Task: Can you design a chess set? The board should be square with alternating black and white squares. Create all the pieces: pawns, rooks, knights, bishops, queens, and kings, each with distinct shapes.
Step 199:
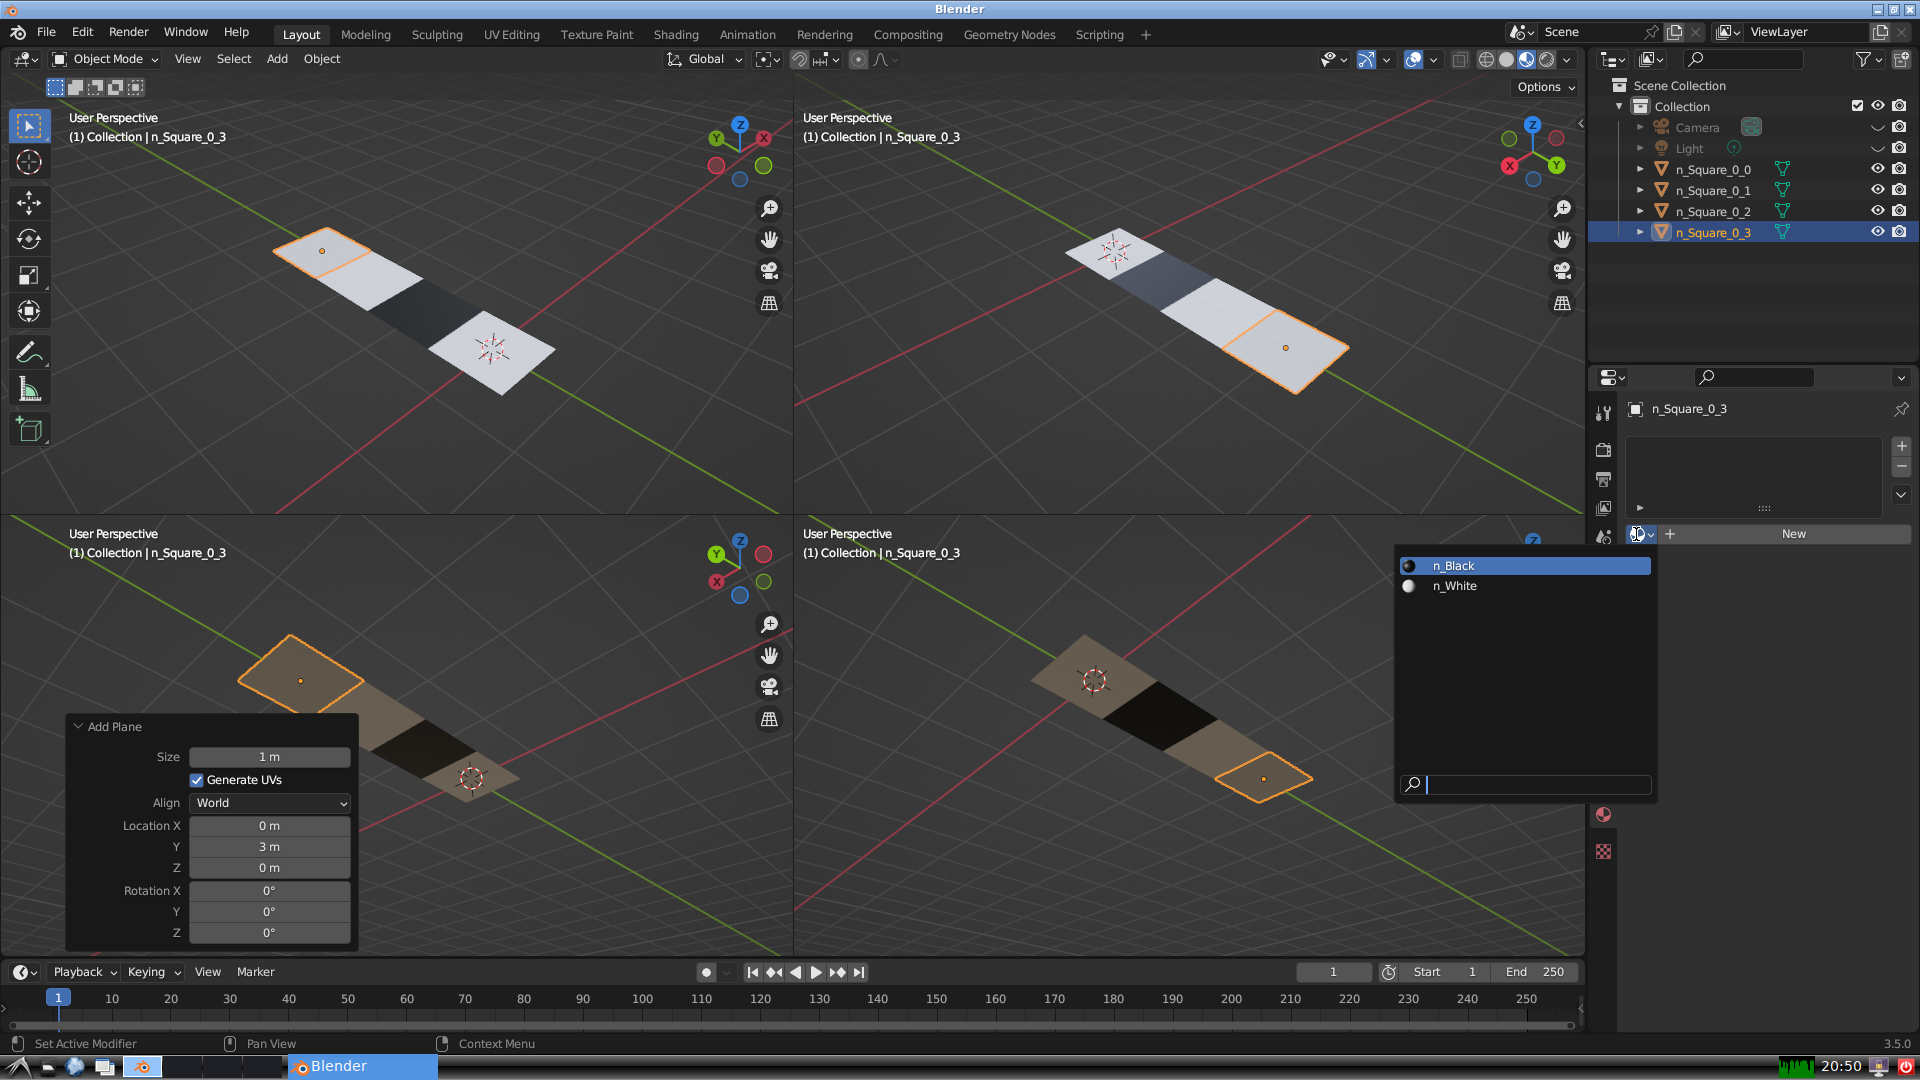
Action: input_text: n_Black